Question: I'm using behaviour space to run 100 simulations.
The problem is when I try to run more than 1 simulation at a time, some of the variables don't seem to be cleared properly.
Here is an example output:

Each simulation (the first column is the run number) has a variable (in the last column) reset to 0. It then adds a number between 0 and 5 until it eventually maxes out at 25. Since it only runs 2 ticks, the max result should be 10...
However as can be seen, the next simulation occasionally starts out with the max value for the variable. Is this a glitch or has someone seen something like it before? (perhaps the parallel processing isn't properly working?)
I had a setup function that initialized certain variables, THEN used 'clear-all', and then created turtles using the variables at the beginning. By looking at the results, it looks like rather than the new turtles being initialized... they somehow retained values from the previous simulation (with the score property already maxed). The problem was fixed by repositioning clear-all at the top. Note that this only caused problems when running multiple simulations
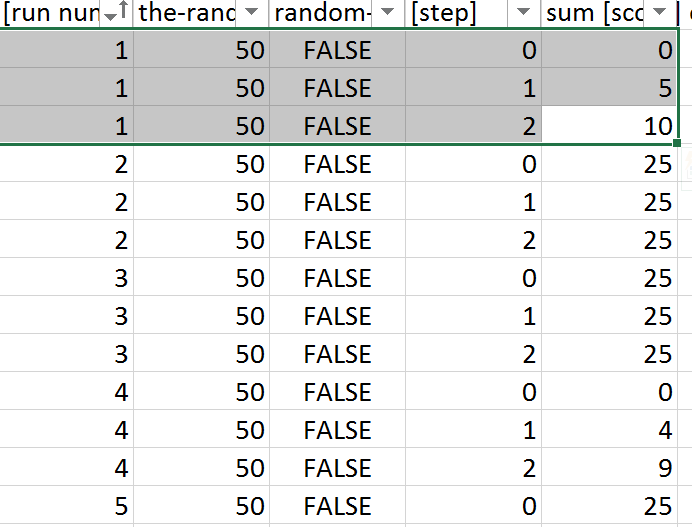
Answer: It seems possible that you are running into <URL>.
Are you calling 'clear-all' at the start of your 'setup' procedure?